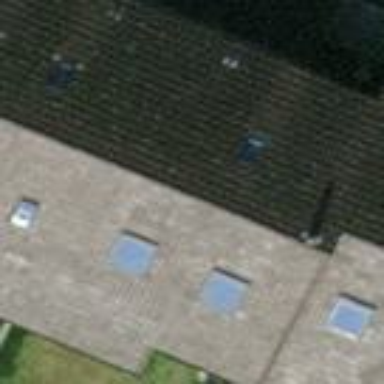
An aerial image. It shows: Terrace building.